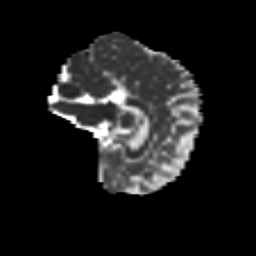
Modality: MD
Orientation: sagittal
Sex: female
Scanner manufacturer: siemens
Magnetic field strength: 3 T
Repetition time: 5 s
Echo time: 0.071 s